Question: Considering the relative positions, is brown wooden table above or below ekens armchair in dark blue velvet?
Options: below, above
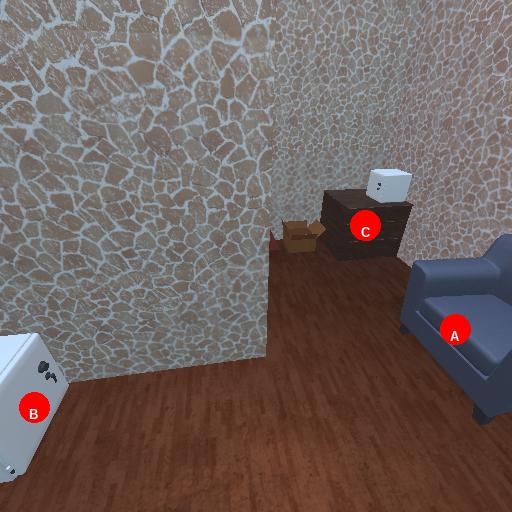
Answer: below